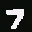
Label: 7